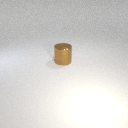
large brown metal cylinder